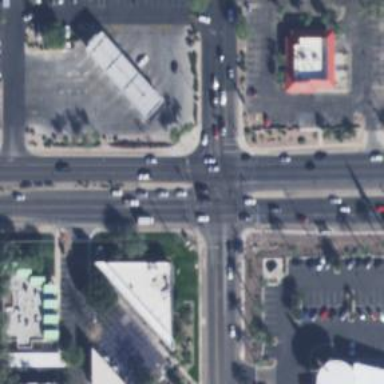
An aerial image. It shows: Marked road crossing.